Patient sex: F
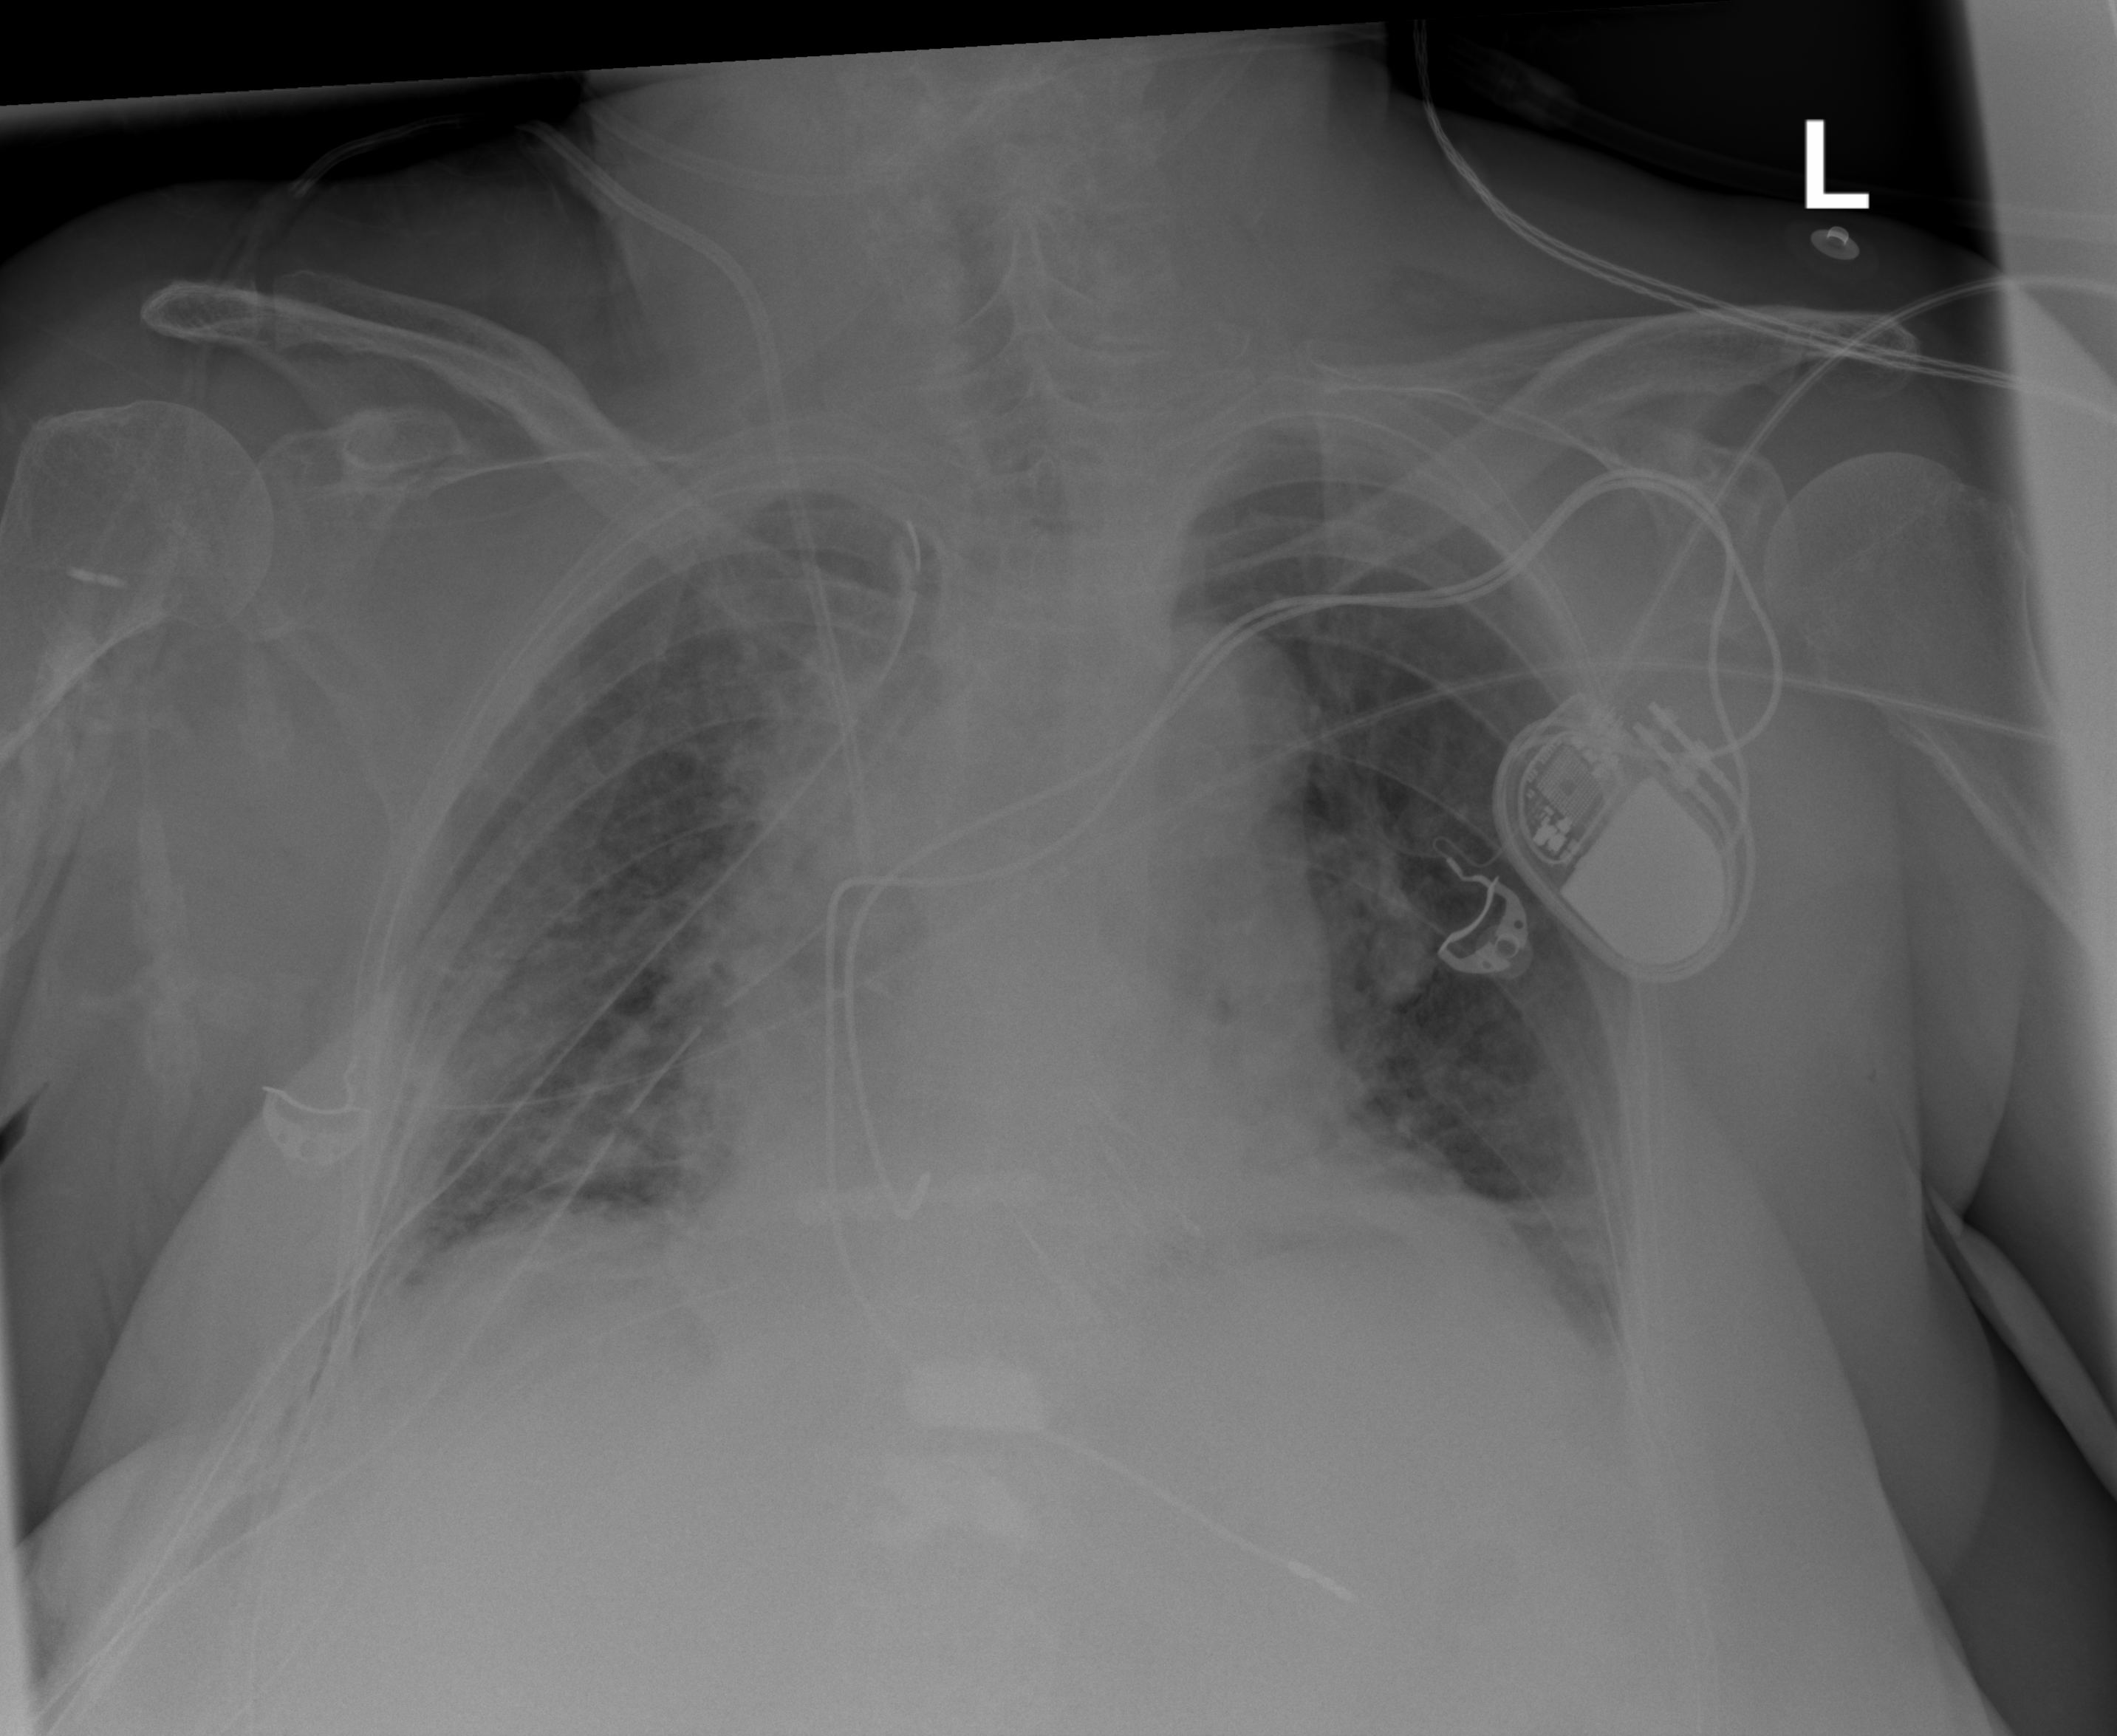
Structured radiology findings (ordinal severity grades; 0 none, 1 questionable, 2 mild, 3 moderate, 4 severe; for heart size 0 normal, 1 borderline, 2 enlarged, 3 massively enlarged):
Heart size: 2
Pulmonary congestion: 3
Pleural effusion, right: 2
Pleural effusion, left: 2
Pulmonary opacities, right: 2
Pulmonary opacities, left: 2
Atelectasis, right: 2
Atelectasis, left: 2